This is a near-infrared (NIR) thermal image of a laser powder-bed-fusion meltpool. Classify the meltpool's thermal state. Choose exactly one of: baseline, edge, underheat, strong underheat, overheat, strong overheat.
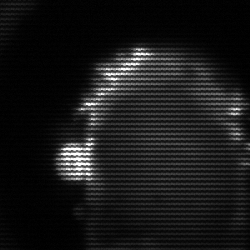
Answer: baseline